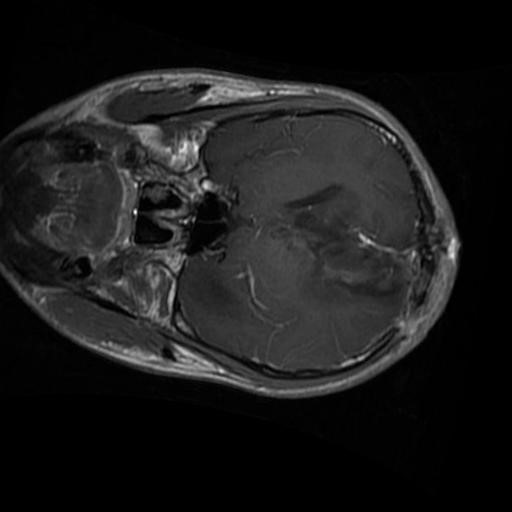
Label: brain_glioma